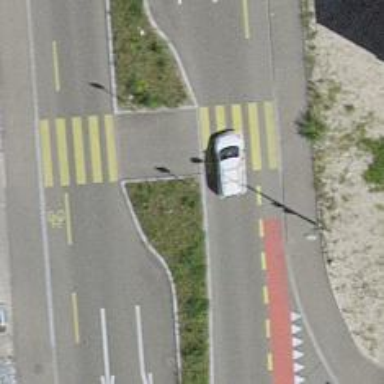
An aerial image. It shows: Marked crossing with zebra stripes on the road.